This time-frequency spectrogram was computed from a rotor test-rig vibration snapshot; brighter regions carry more energy. Determine the machine's mechanical condition. Answer with exactly one of: normal, misalignment, unbalance, looseness.
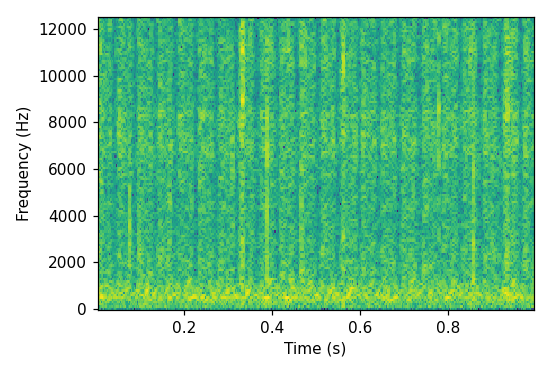
Answer: looseness